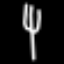
Label: fork